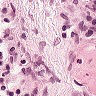
Metastatic tissue present: no